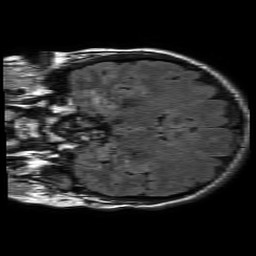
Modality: FLAIR
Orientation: coronal
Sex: male
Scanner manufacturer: philips
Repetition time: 11 s
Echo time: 0.125 s